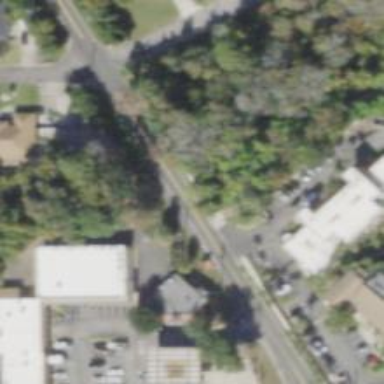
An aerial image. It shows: Unmarked road crossing.